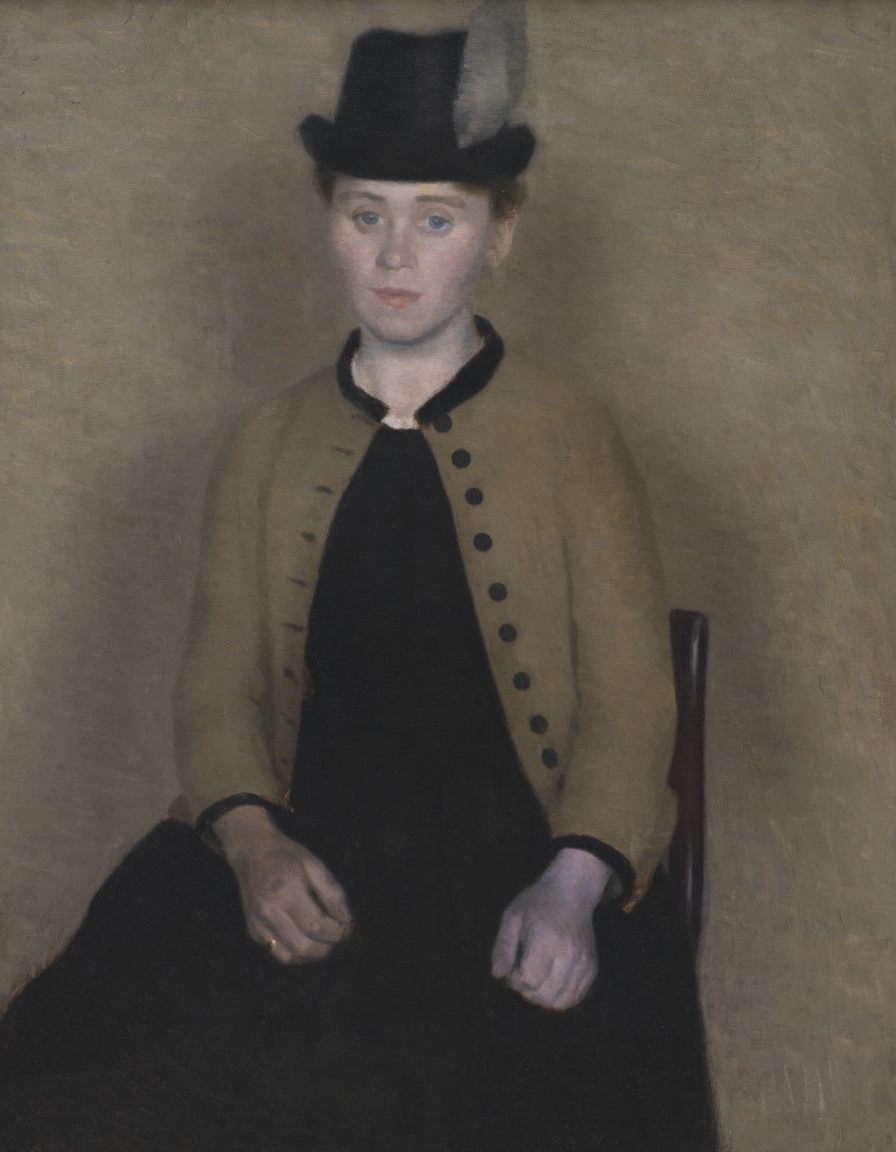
portrait painting, medium, bright diffused light, woman facing viewer, seated on dark wooden chair, black top hat with grey feather, mustard yellow jacket with dark buttons and black trim over dark dress, hands resting in lap, plain olive beige wall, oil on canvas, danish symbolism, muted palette